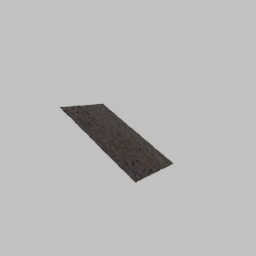
Label: architecture